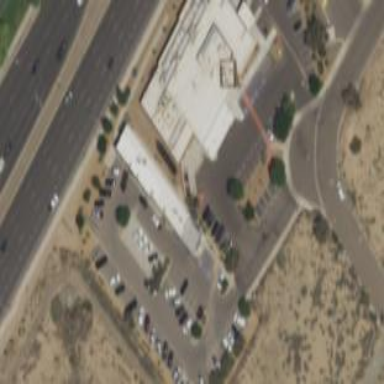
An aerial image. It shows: Clinic building offering healthcare services.